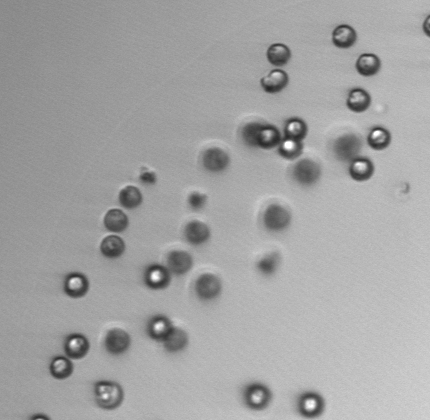
Label: Phaeocystis